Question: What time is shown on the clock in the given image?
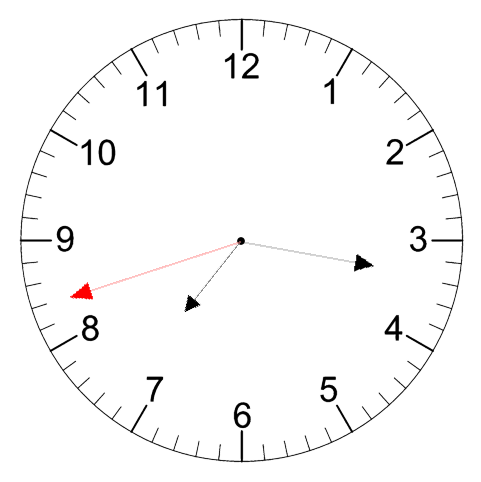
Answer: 07:16:42